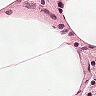
Metastatic tissue present: no